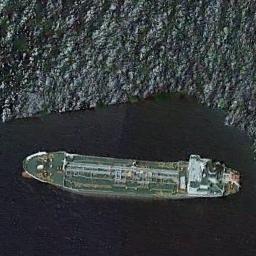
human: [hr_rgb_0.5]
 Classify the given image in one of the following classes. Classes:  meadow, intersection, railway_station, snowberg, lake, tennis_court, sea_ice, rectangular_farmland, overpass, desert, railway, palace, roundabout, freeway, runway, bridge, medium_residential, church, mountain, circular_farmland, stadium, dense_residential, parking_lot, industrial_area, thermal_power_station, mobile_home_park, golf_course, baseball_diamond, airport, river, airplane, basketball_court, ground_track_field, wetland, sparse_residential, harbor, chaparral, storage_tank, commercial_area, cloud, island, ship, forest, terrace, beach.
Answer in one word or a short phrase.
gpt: ship